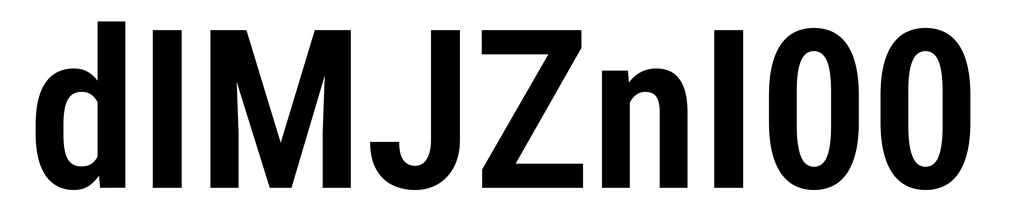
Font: Roboto_Condensed_SemiBold